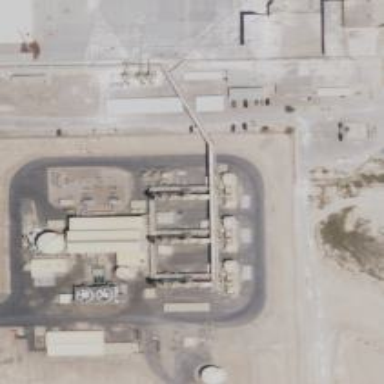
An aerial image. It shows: Gas turbine generator is in use.